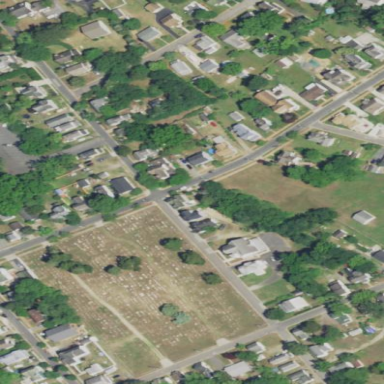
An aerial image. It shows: Cemetery.